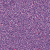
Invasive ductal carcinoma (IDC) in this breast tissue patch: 1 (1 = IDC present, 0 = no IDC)